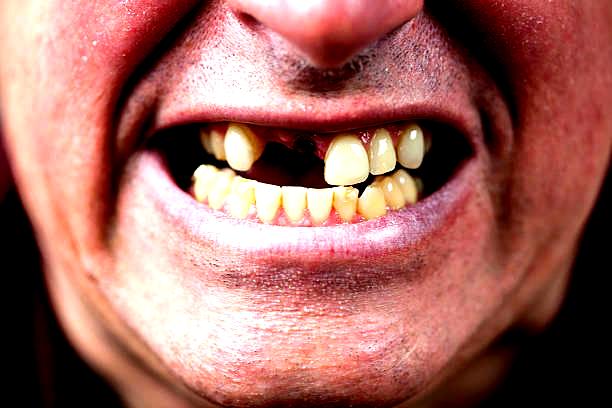
Condition: hypodontia